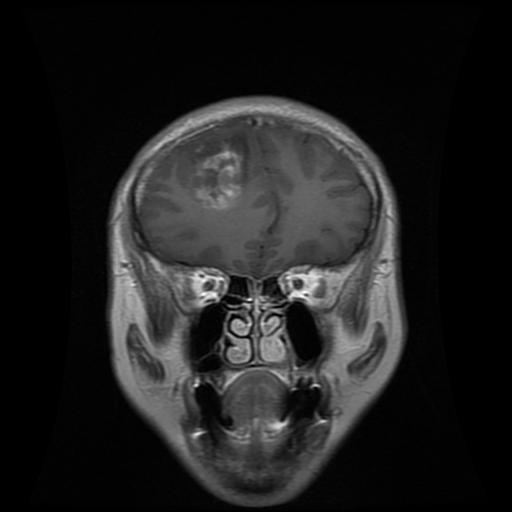
Label: glioma